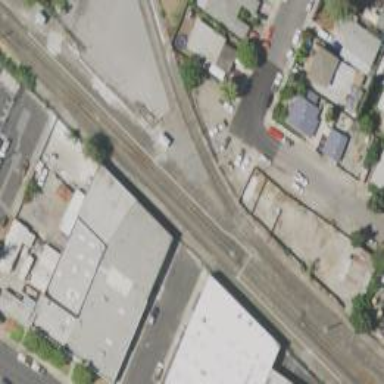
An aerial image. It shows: Junction on the railway.